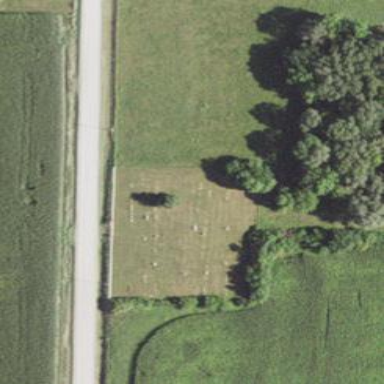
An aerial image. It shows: Cemetery.